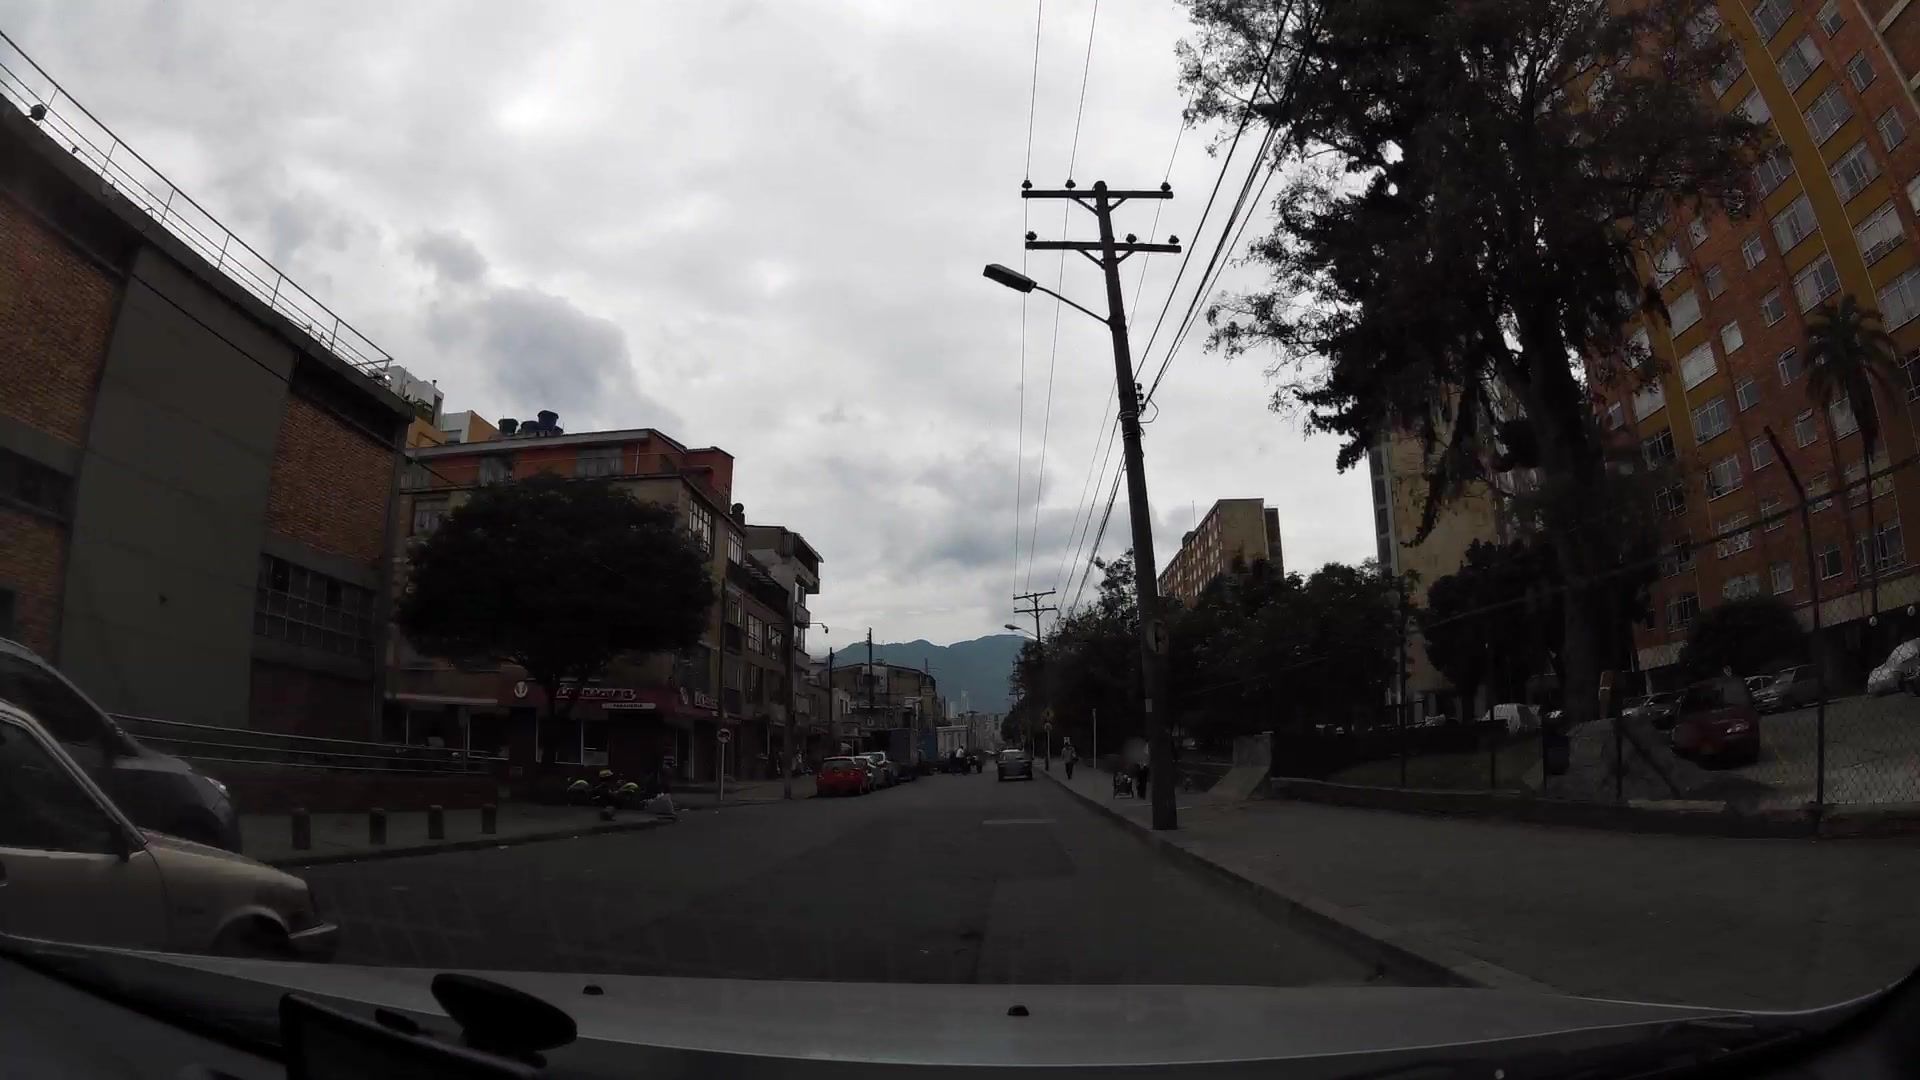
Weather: cloudy
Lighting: day
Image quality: good
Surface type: driving surface
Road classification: footway
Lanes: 3
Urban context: urban centre
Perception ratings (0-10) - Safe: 3.2, Lively: 8.63, Beautiful: 7.18, Boring: 3.61, Depressing: 3.4, Wealthy: 0.8